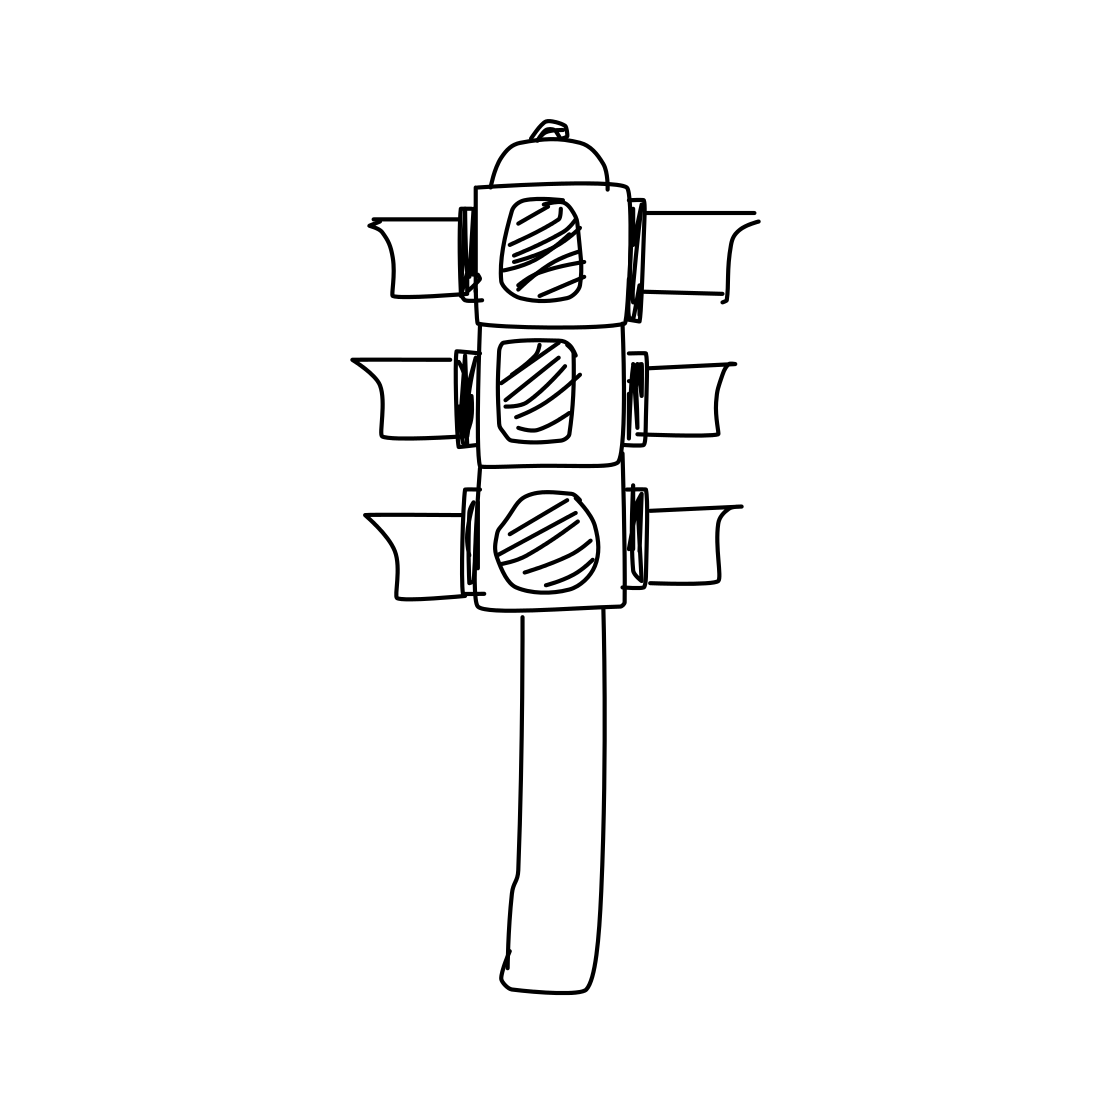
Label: traffic light